Question: I was <URL> that I faced a strange problem;
I want to make a bar plot with 'ggplot2' and have x axis labels as the last character of 'Group' column. Use 'substring(Group, 3, 3)' for this purpose:
'''
substring(df$Group, 3, 3)
# [1] "1" "2" "3" "1" "2" "1" "2" "3" "4"
'''
But when I use it in 'ggplot' like below, it prints '1' instead of '4' at the last tick;
'''
ggplot(data=df, aes(x=Group, y=Value)) +
geom_bar(stat="identity") +
scale_x_discrete(labels = substring(Group, 3, 3), expand=c(0.1,0.1)) +
facet_grid(~ substring(Group, 1, 1), space="free_x", scales="free_x", switch="x") +
theme_bw() +
theme(strip.placement = "outside",
strip.background = element_rect(fill=NA,colour="grey50"),
panel.spacing=unit(0,"cm"))
'''

I can get it to work by using 'labels =unique(substring(Group, 3, 3)' but would someone explain what's going on?
'''
df <- structure(list(Group = structure(1:9, .Label = c("1_1", "1_2",
"1_3", "2_1", "2_2", "3_1", "3_2", "3_3", "3_4"), class = "factor"),
Value = c(-1.23, 2.34, 0.56, 1.87, -2.4, 5.54, -0.98, -2.31,
6)), .Names = c("Group", "Value"), row.names = c(NA, -9L), class = "data.frame")
# > df
# Group Value
# 1 1_1 -1.23
# 2 1_2 2.34
# 3 1_3 0.56
# 4 2_1 1.87
# 5 2_2 -2.40
# 6 3_1 5.54
# 7 3_2 -0.98
# 8 3_3 -2.31
# 9 3_4 6.00
'''
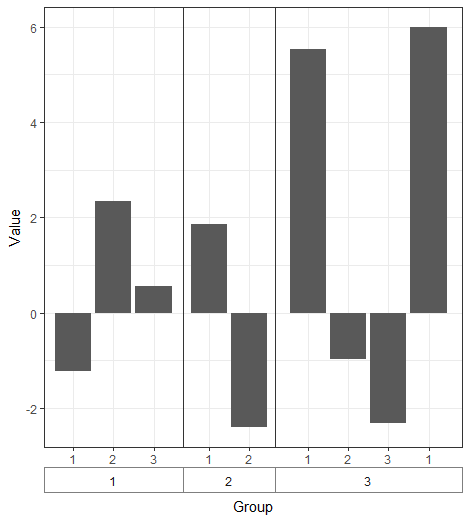
Answer: I think that @Gregor's answer is the way to go, but I can explain the error. Even if you add 'df$' before 'group', you get the behavior you described. You can see why if you don't let the scales vary:
'''
ggplot(data=df, aes(x=Group, y=Value)) +
geom_bar(stat="identity") +
scale_x_discrete(labels = substring(df$Group, 3, 3), expand=c(0.1,0.1)) +
facet_grid(~ substring(Group, 1, 1), switch="x") +
theme_bw() +
theme(strip.placement = "outside",
strip.background = element_rect(fill=NA,colour="grey50"),
panel.spacing=unit(0,"cm"))
'''
gives:
<URL>
As you can see, here it gives the "4" correctly. However, when you are setting the labels directly, it is setting them (in order) for each facet separately when you allow the scales to vary. In essence, you are setting the labels to "1, 2, 3, 1, 2, 1, 2, 3, 4" each time, but only using the first few.
If you want to stick closer to your current, you'll also need to set the breaks, e.g.:
'''
ggplot(data=df, aes(x=Group, y=Value)) +
geom_bar(stat="identity") +
scale_x_discrete(breaks = df$Group, labels = substring(df$Group, 3, 3), expand=c(0.1,0.1)) +
facet_grid(~ substring(Group, 1, 1), space="free_x", scales="free_x", switch="x") +
theme_bw() +
theme(strip.placement = "outside",
strip.background = element_rect(fill=NA,colour="grey50"),
panel.spacing=unit(0,"cm"))
'''
Which gives
<URL>